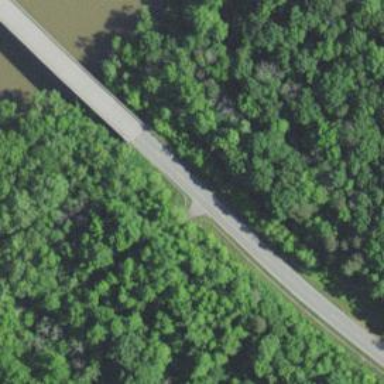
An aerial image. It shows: Bridge supported by abutments.